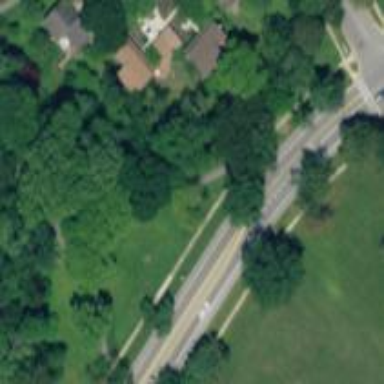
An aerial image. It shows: Footway along the road.